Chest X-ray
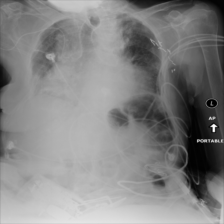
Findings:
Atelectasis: negative
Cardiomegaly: negative
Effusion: negative
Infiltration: negative
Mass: negative
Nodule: negative
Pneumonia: negative
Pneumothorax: negative
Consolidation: negative
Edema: negative
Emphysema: negative
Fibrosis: negative
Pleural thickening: negative
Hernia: negative